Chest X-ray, AP view. Patient: 57 years old, sex M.
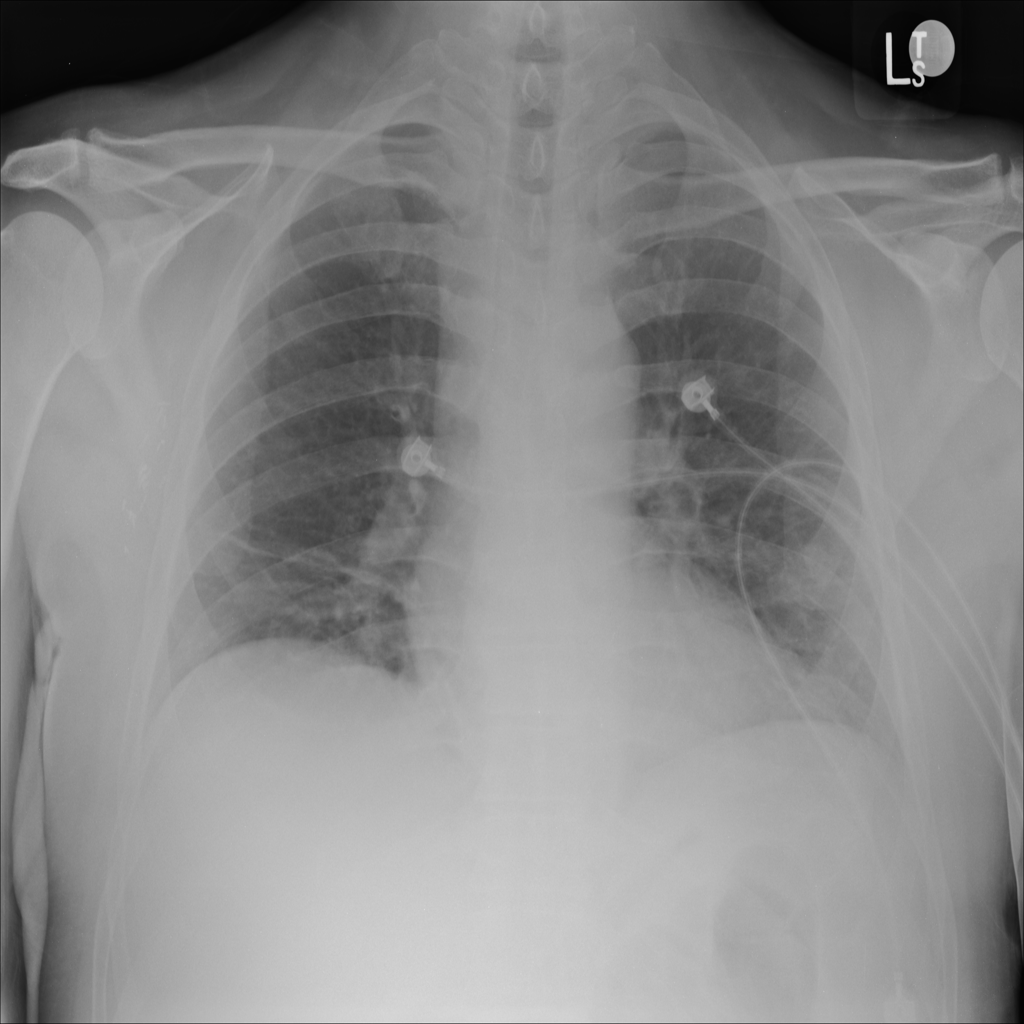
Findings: No Finding